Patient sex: M
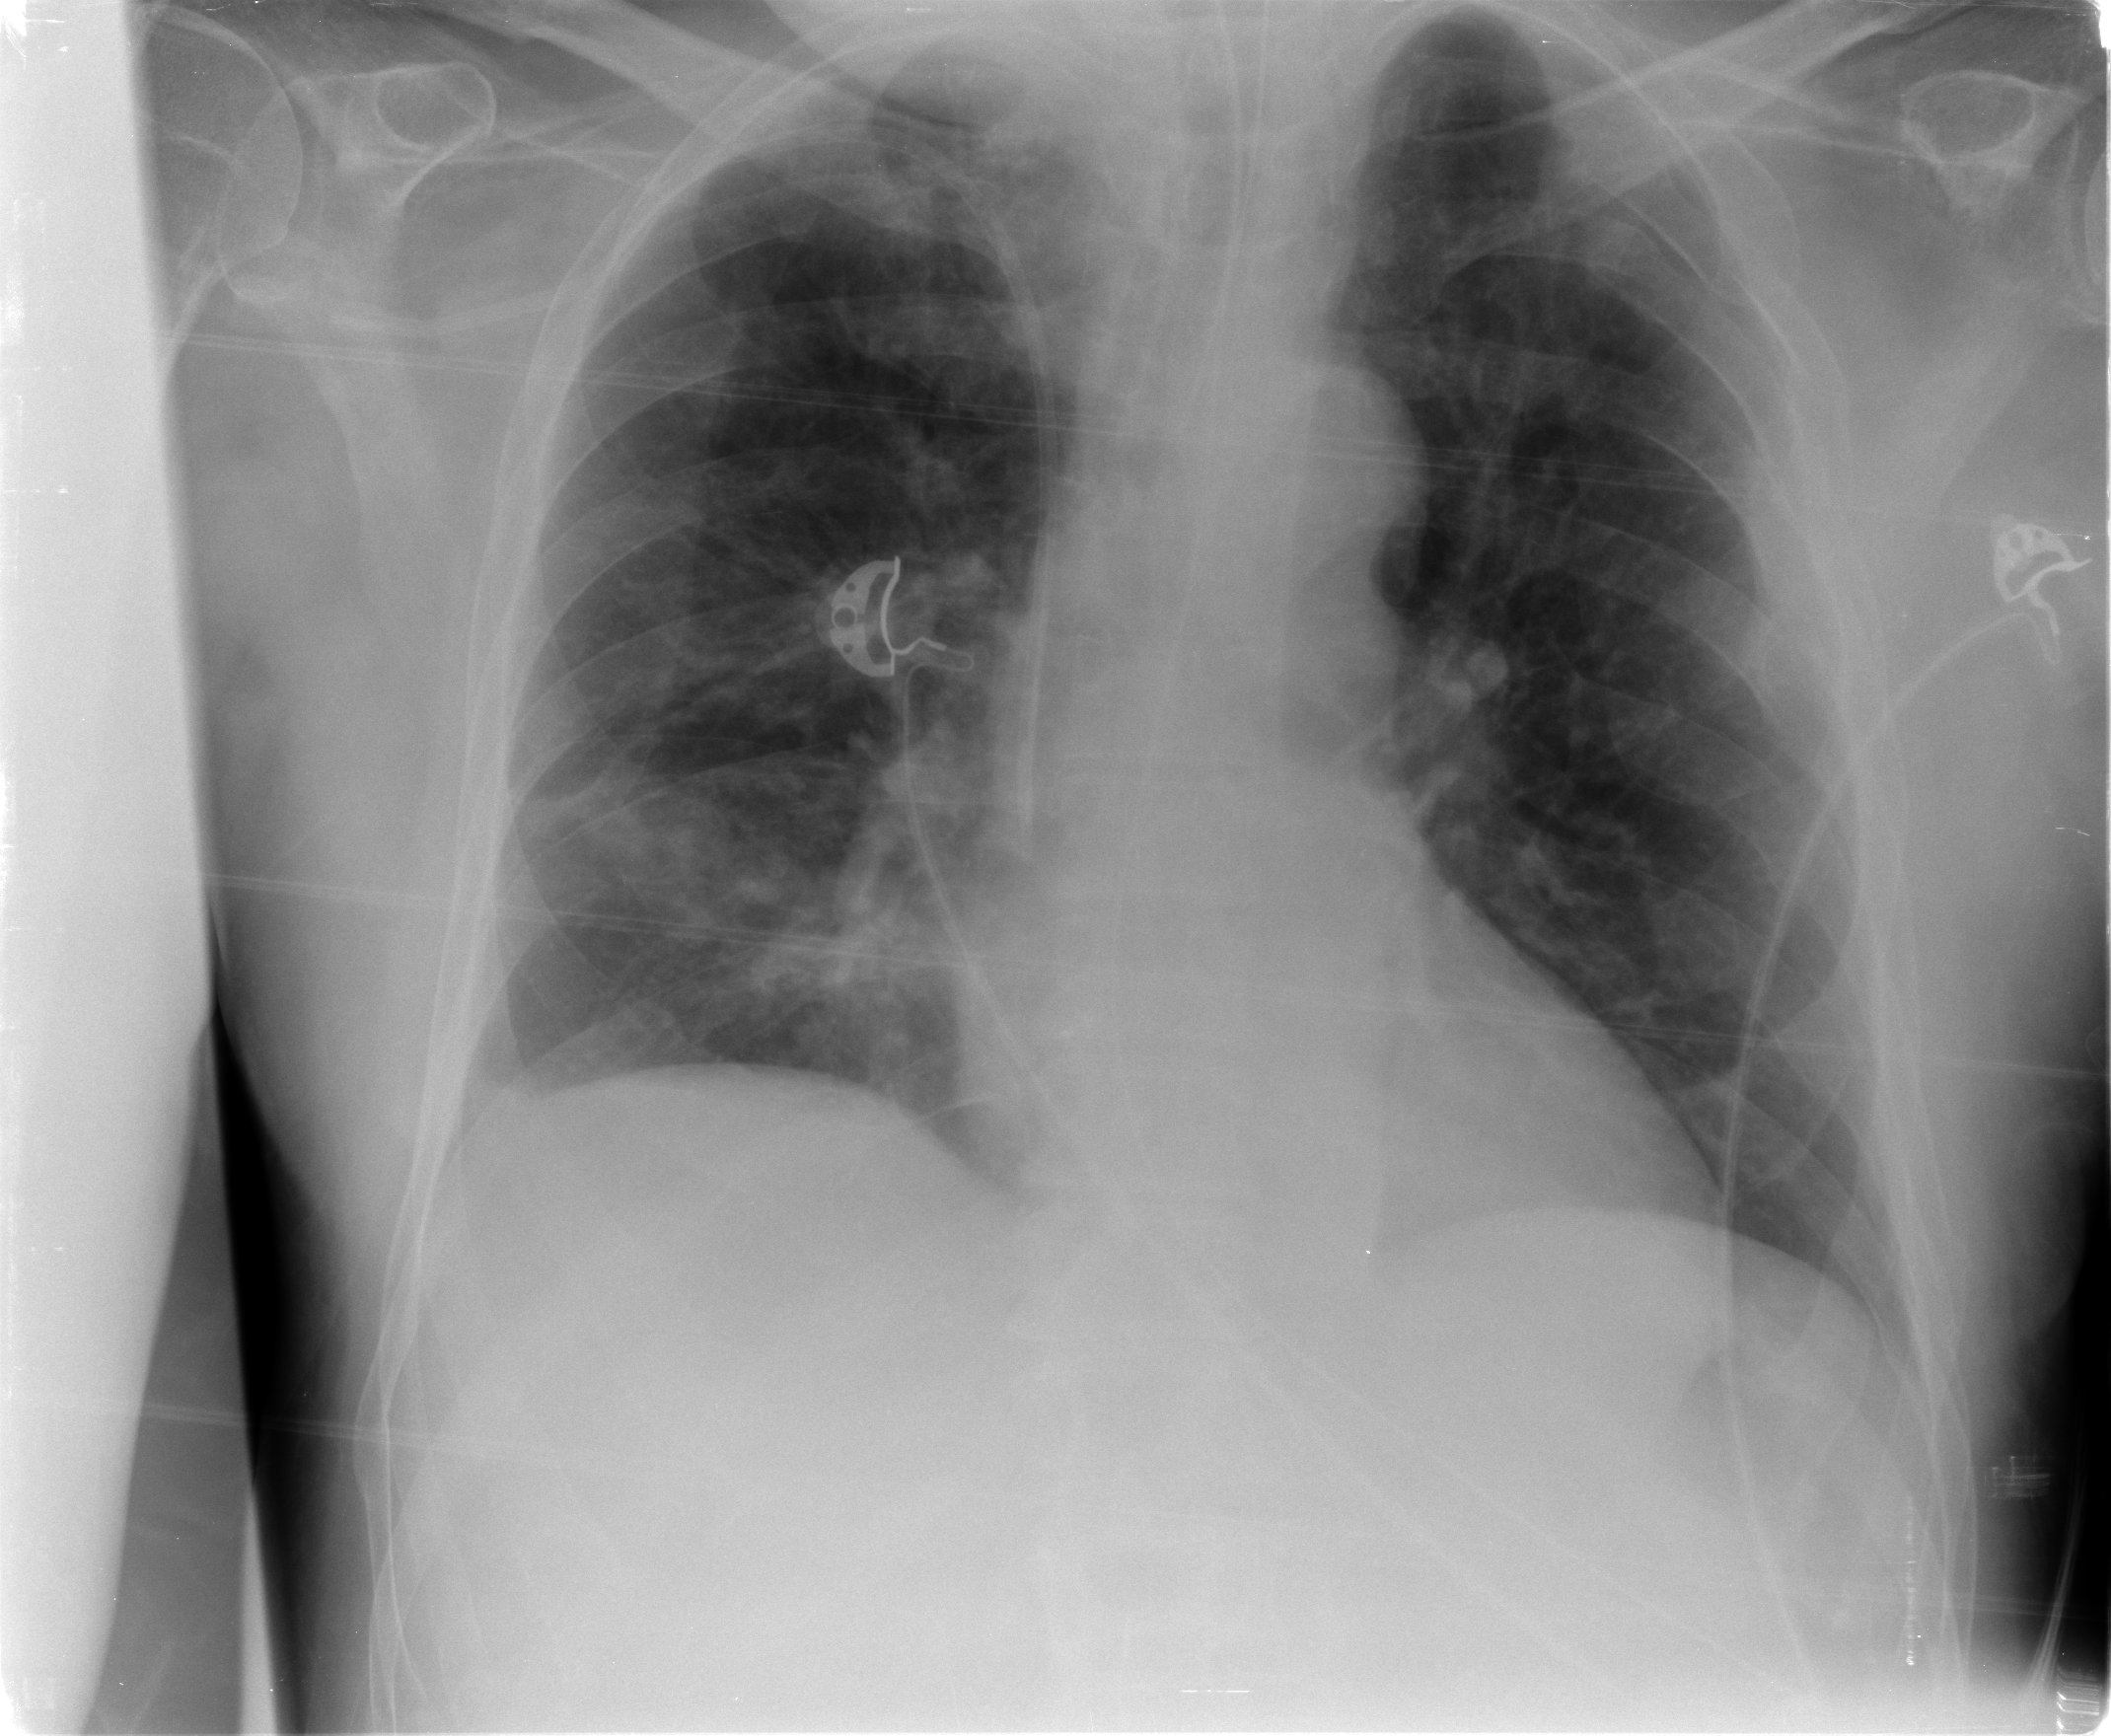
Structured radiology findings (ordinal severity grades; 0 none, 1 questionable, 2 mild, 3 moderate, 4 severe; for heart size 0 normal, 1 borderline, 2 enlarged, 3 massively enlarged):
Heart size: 2
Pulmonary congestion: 1
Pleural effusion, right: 0
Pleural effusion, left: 0
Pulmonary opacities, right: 0
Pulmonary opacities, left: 0
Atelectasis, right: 2
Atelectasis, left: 0